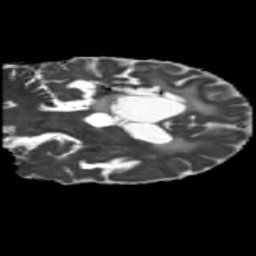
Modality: MD
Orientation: coronal
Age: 52
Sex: male
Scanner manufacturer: siemens
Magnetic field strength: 3 T
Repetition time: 5.25 s
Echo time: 0.08 s